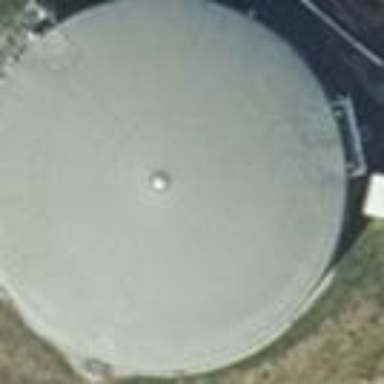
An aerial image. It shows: Farm auxiliary building with storage tank.